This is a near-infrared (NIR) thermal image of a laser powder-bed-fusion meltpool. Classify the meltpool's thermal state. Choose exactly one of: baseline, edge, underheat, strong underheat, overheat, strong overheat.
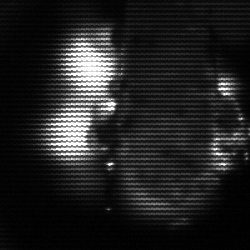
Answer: strong underheat